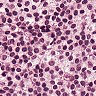
Metastatic tissue present: no